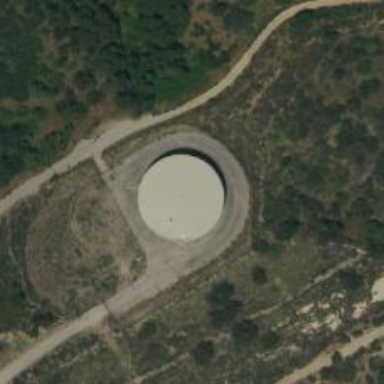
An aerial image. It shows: Covered man-made reservoir.